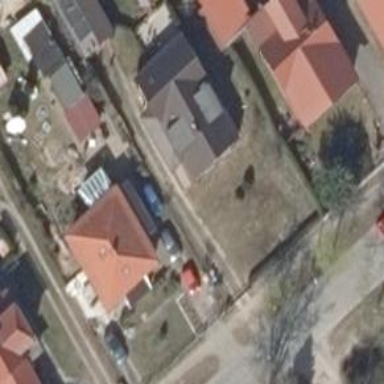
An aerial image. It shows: Detached building with gabled roof.